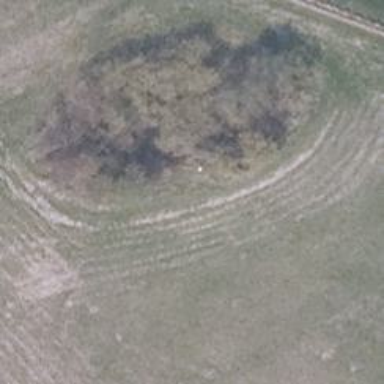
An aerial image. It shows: Hunting stand.